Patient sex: F
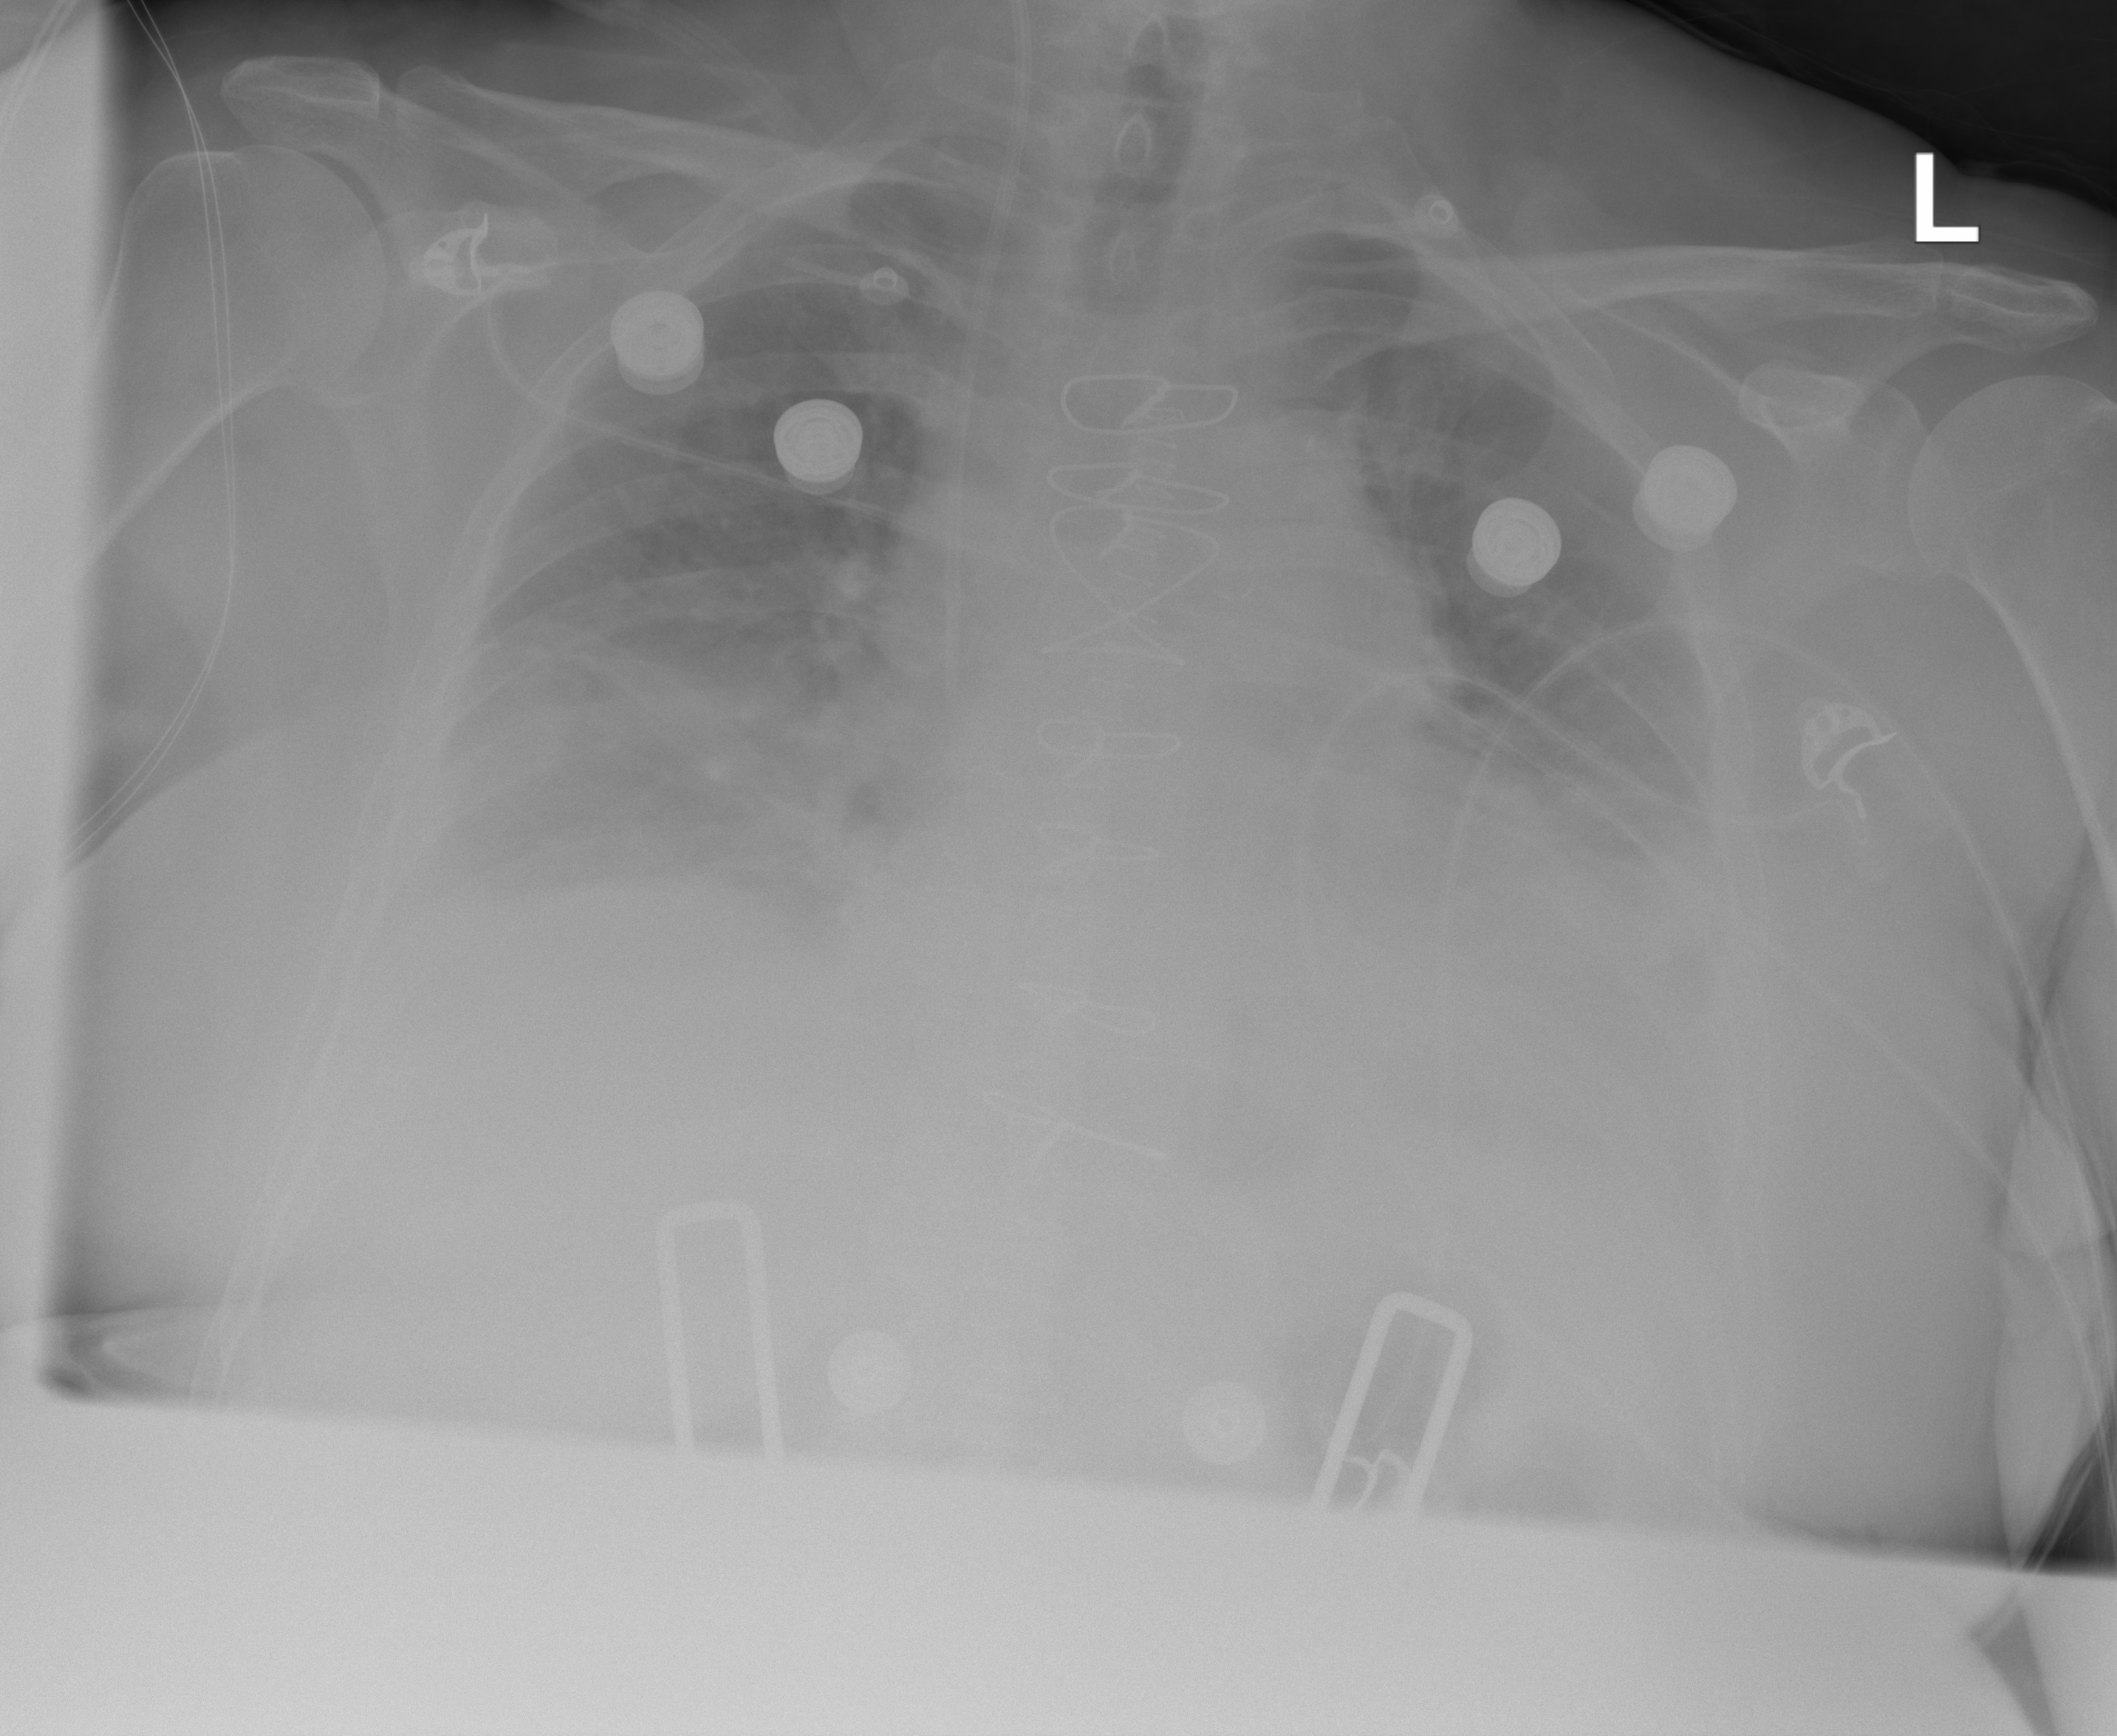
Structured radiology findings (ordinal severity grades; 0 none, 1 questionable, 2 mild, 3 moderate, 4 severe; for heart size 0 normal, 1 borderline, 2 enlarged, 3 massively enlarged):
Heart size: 2
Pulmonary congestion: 1
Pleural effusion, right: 2
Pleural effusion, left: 2
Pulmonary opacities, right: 0
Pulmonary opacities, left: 0
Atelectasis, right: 2
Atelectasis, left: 2